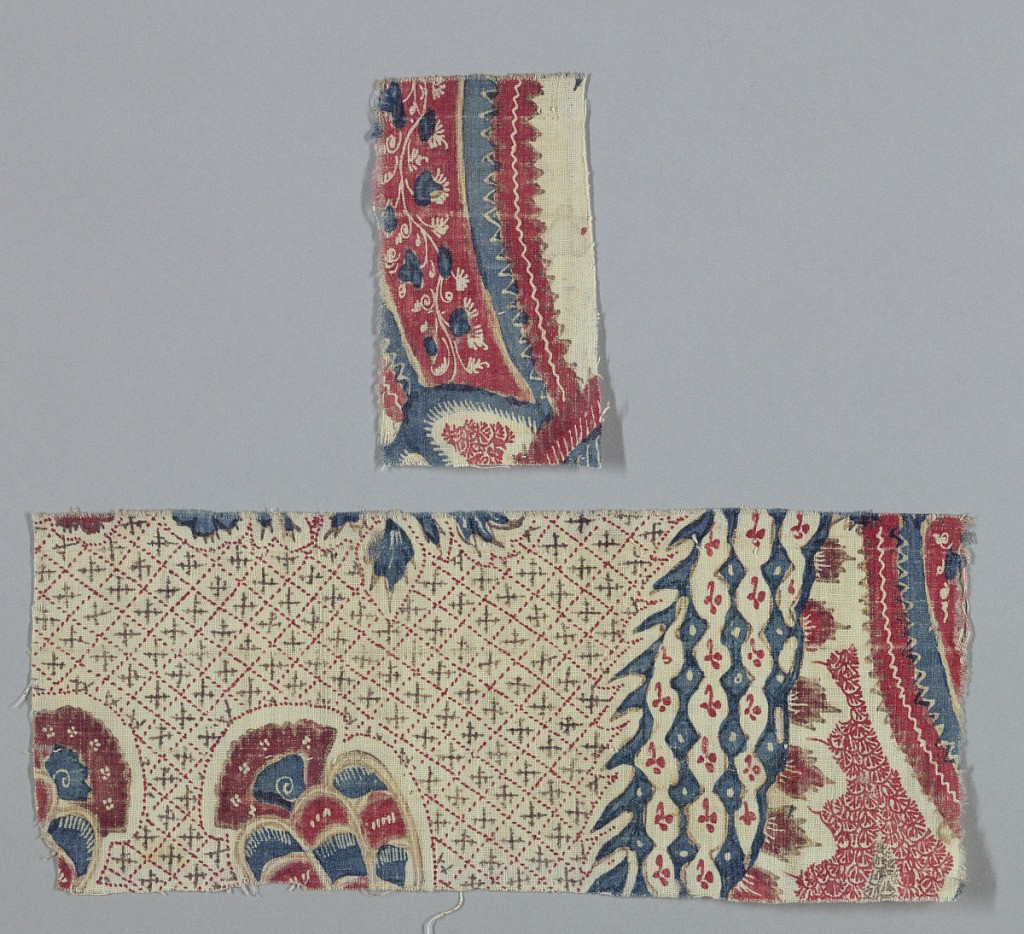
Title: Chintz fragments
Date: late 18th century
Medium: cotton Technique: mordants for red and purple applied over resist; madder dyed; blue applied by immersion over resist, (chintz) on plain weave
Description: Fragment of a larger design. Fragment includes part of a stripe, part of a floral arrangement, and what might be the tail of a bird.